Question: I am trying to create something to simulate drawing cards until the face values add up to at least 21 (like blackjack, but you are dealt until you get 21 or bust). However, I don't want to show extra IMAQ image Controls on the front panel if possible, which begs these questions:
Sample situation:
Place 9 IMAQ Image Controls and create an inconveniently long sequence to pick a random card that is still in the deck, then place it in Control1 and add its value to the total value, then duplicating this process and placing it next in the sequence, until you reach a total value of 21.
That would take an extremely long time.

I don't want those extra green IMAQ Controls if I don't need them.^
My ideal structure have some sort of for loop that would create a new Image Control for each iteration (1 iteration = drawing 1 card), then execute the commands to display the picture of the card drawn.
Any help would be much appreciated.
Thanks in advance,
Trojan
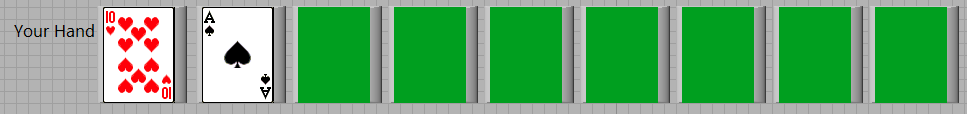
Answer: In your particular case, I would just create an array of regular picture controls (I'm not sure if the IMAQ picture control can be in an array, but if it can then you can use that) and then simply use the array's Number of Columns property to control how many elements are visible.